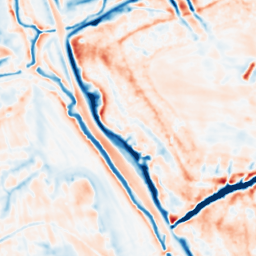
Category: multiscale
Decomposition family: dog_multiscale
Decomposition parameters: sigma_ratio: 1.4
n_scales: 5
base_sigma: 1
Upsampling method: regularized
Upsampling parameters: scale: 2
lambda_reg: 0.01
Upsampling scale: 2